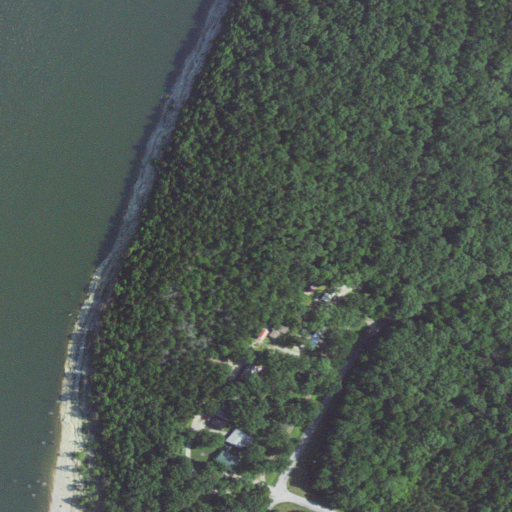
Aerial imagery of mountain in Missouri named Mockingbird Hill containing deciduous forest, open water, evergreen forest, open development, low intensity development, grassland, barren land, and mixed forest